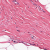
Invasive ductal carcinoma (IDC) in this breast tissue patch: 0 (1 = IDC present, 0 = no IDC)